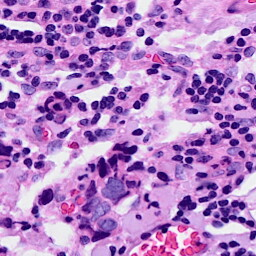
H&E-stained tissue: Breast